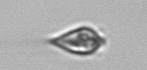
Label: Oxytoxum